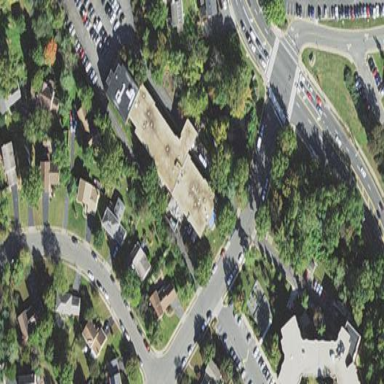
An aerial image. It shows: Nursing home building.